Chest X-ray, PA view. Patient: 17 years old, sex M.
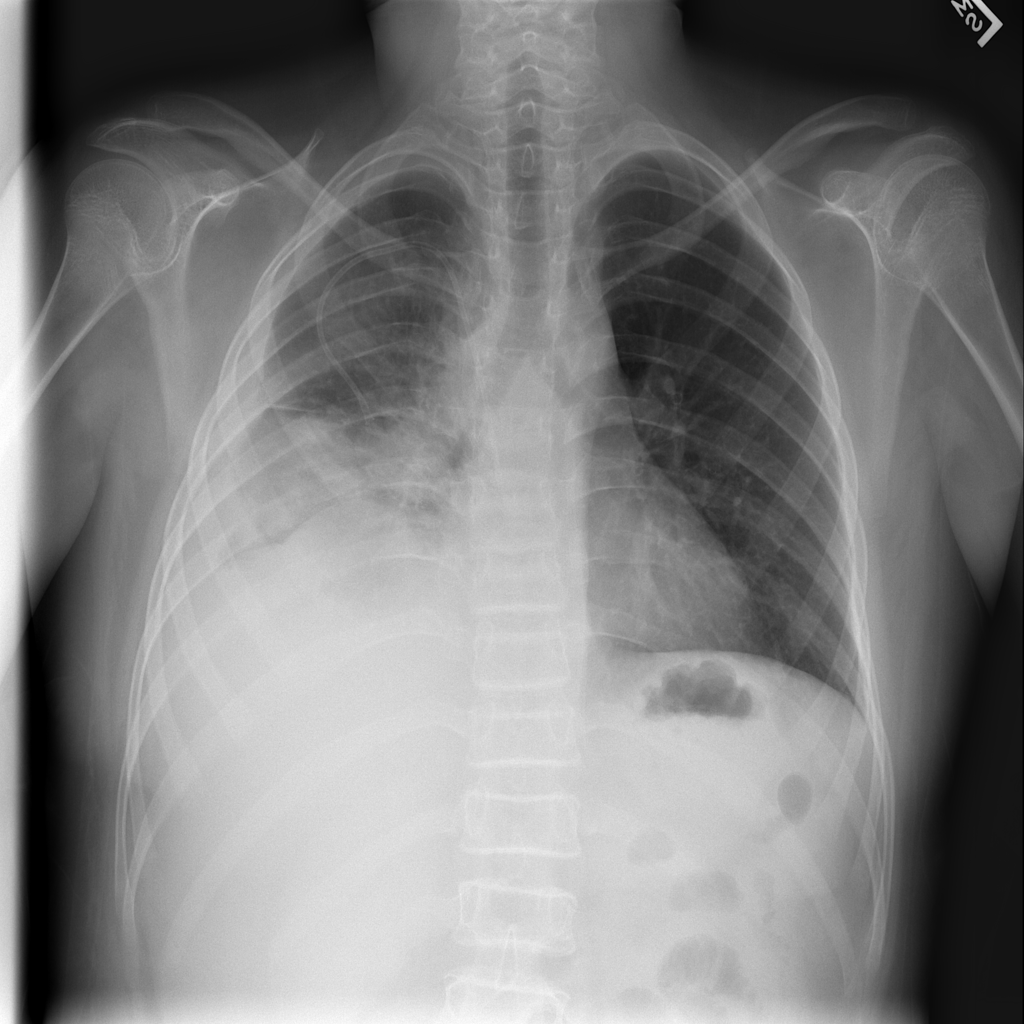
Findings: Mass